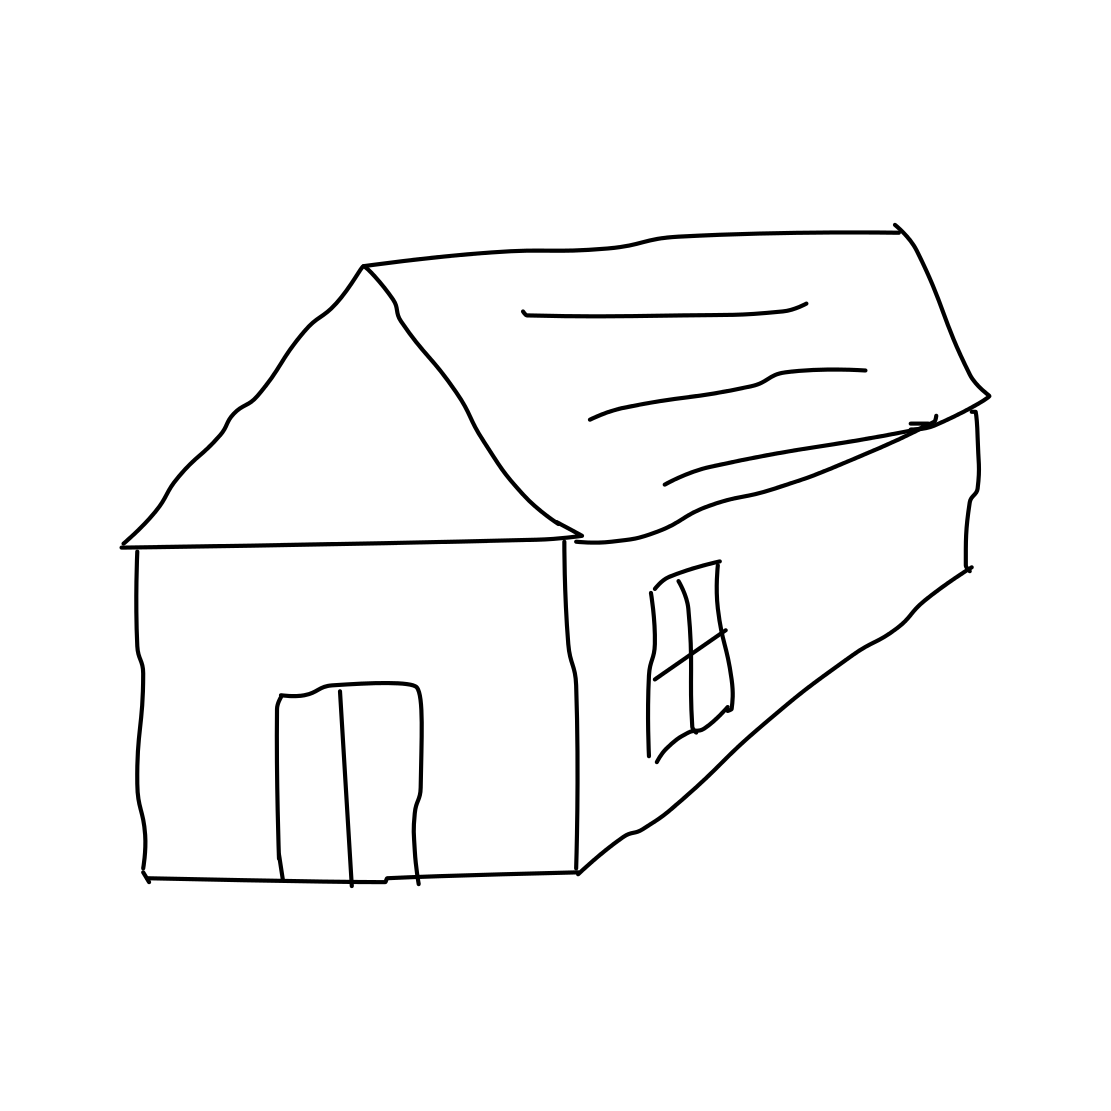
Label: house